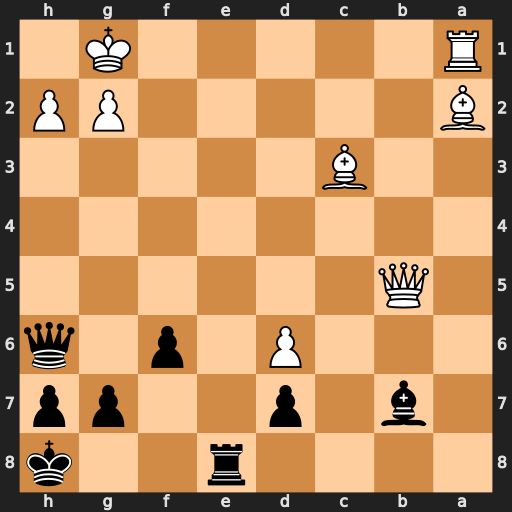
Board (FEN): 4r2k/1b1p2pp/3P1p1q/1Q6/8/2B5/B5PP/R5K1
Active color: b
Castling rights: -
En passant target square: -
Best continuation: Qe3+ Kh1 Qxc3